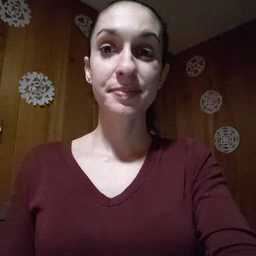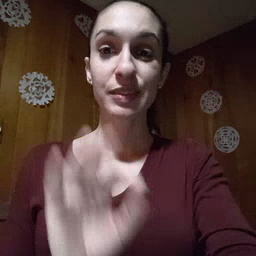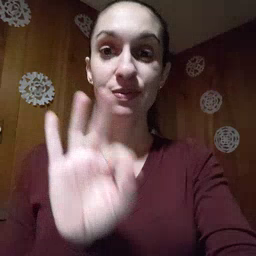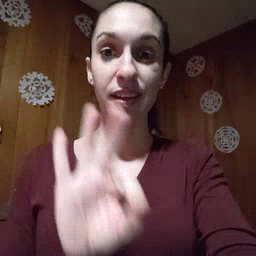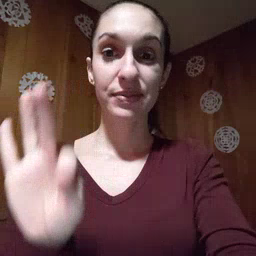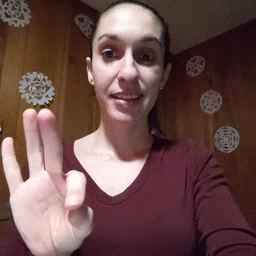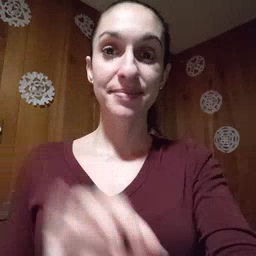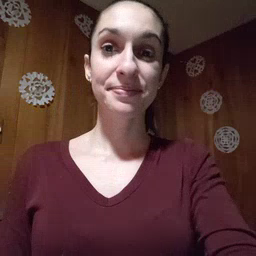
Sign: frenchfries